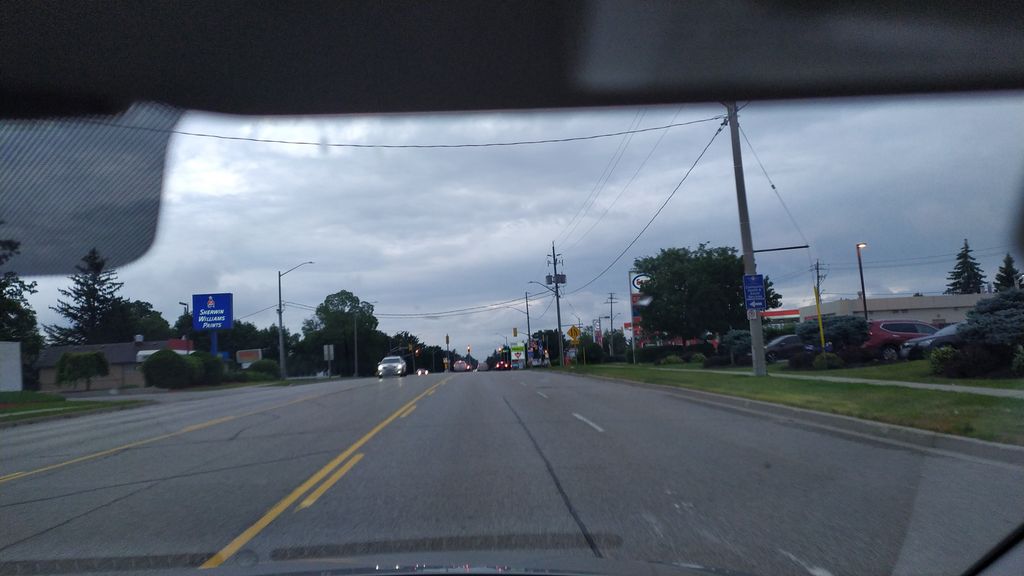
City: kitchener-waterloo